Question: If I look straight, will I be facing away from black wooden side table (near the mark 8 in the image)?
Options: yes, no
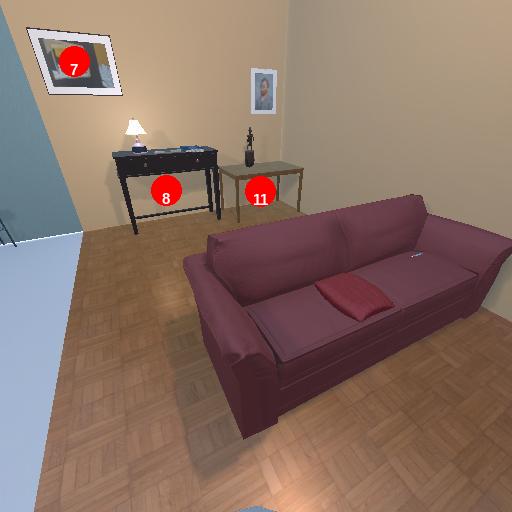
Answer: yes